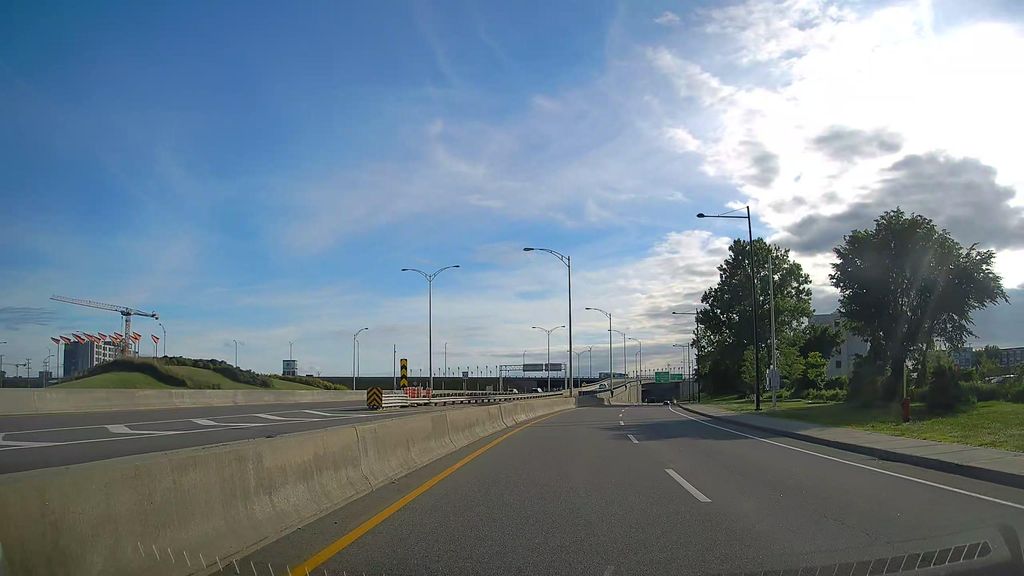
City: montreal